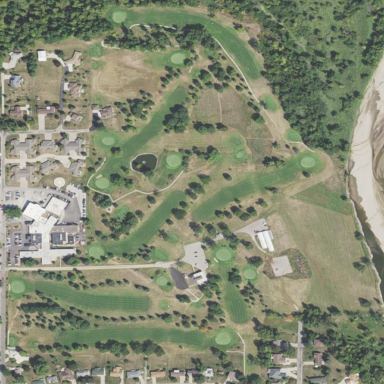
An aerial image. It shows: Golf course surrounded by greenery.